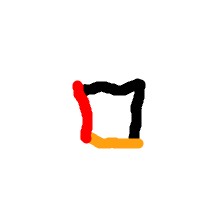
Shape: square